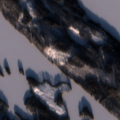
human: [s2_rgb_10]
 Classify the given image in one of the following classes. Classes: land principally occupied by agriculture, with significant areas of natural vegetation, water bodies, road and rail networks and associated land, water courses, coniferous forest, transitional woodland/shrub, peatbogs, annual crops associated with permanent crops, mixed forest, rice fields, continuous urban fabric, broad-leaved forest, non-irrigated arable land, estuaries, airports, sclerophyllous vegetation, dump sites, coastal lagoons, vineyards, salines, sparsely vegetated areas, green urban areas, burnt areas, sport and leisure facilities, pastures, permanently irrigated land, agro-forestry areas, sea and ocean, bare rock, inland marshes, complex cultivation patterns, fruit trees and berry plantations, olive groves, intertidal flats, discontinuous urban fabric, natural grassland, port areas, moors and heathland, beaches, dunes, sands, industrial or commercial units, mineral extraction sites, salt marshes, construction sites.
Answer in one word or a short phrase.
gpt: coniferous forest, mixed forest, water bodies